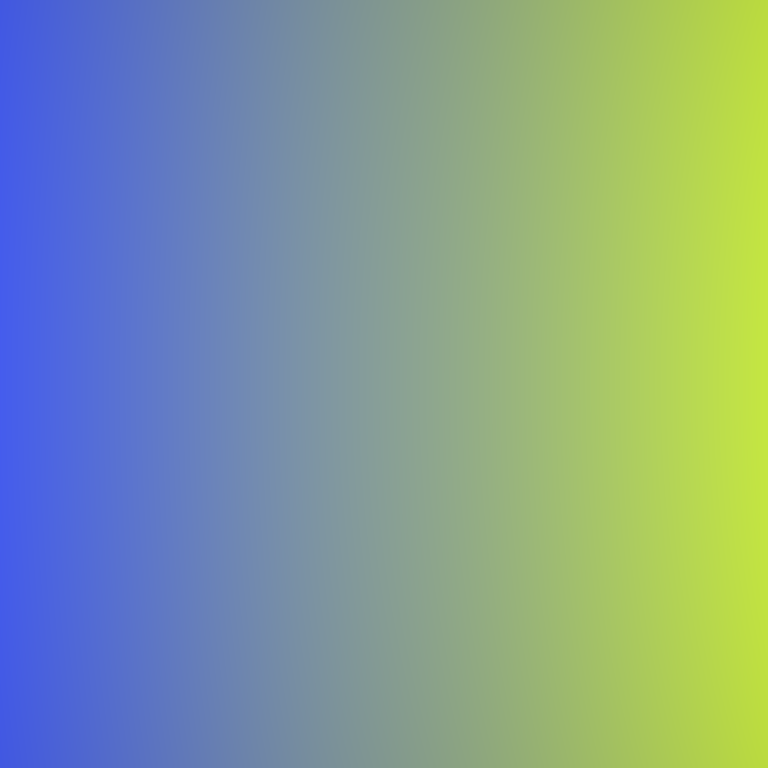
Abstract light effect, smooth gradient from blue to yellow, calm atmosphere, soft blend, no room, no furniture, no objects.